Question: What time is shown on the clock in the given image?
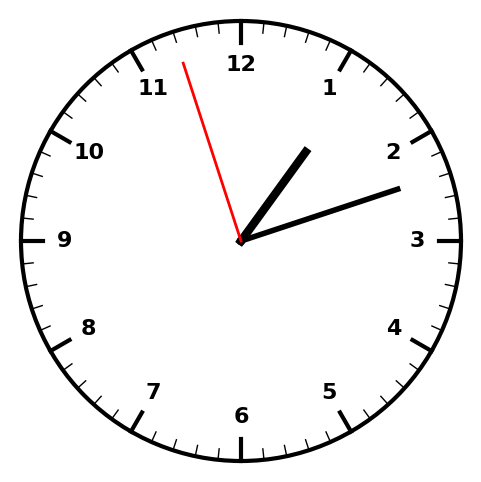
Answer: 01:11:57